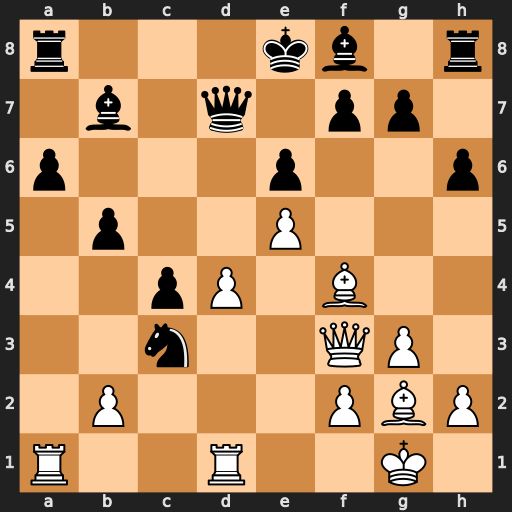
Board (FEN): r3kb1r/1b1q1pp1/p3p2p/1p2P3/2pP1B2/2n2QP1/1P3PBP/R2R2K1
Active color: w
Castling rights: kq
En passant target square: -
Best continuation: Qxb7 Qxb7 Bxb7